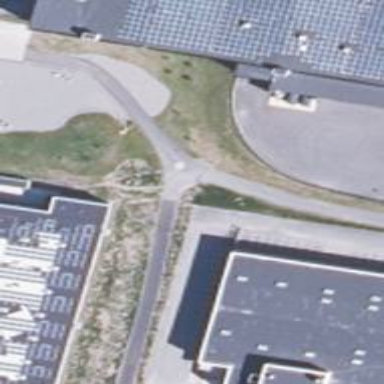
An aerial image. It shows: Asphalt cycleway.